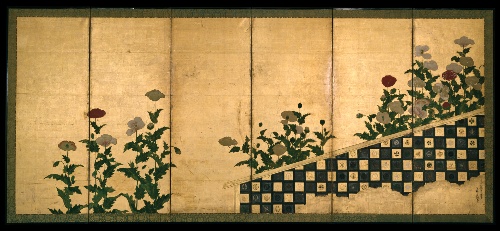
Title: 伝土佐光茂筆　芥子図屏風|Red and White Poppies
Artist: Tosa Mitsumochi
Artist bio: active 1525–ca. 1559
Date: early 17th century
Object type: Screen
Classification: Paintings
Medium: Six-panel folding screen; ink, color, and gold leaf on paper
Culture: Japan
Period: Momoyama (1573–1615)– Edo (1615–1868) period
Dimensions: 65 3/4 in. × 12 ft. 3 1/2 in. (167 × 374.7 cm)
Department: Asian Art
Credit line: H. O. Havemeyer Collection, Gift of Mrs. Dunbar W. Bostwick, John C. Wilmerding, J. Watson Webb Jr., Harry H. Webb, and Samuel B. Webb, 1962
Accession year: 1962
Repository: Metropolitan Museum of Art, New York, NY
Tags: Poppies